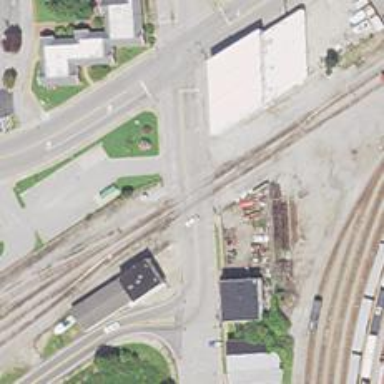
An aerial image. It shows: Level crossing along the railway.